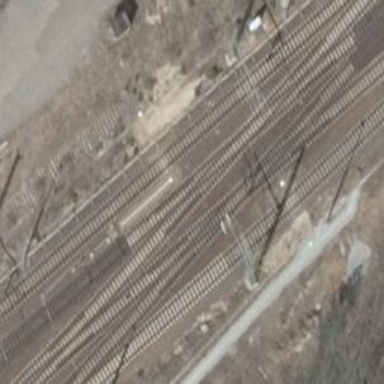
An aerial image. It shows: Railway with electrified contact lines.